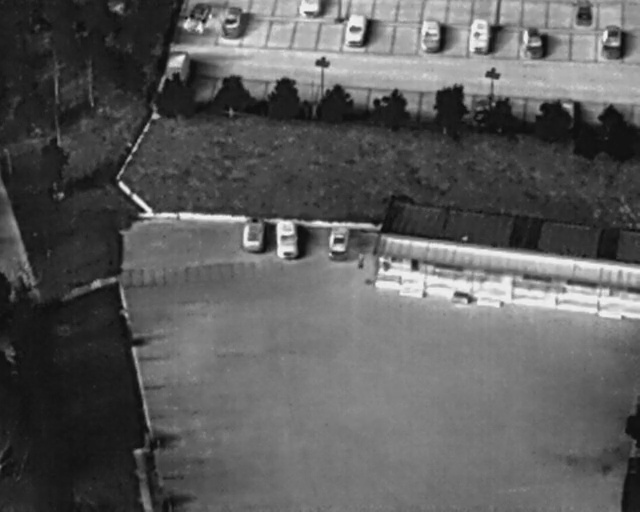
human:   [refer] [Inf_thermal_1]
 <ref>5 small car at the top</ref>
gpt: <box>[[64, 4, 70, 8, 2], [53, 3, 58, 7, 6], [33, 2, 38, 6, 6], [28, 1, 33, 5, 16], [47, 0, 49, 4, 2]]</box>

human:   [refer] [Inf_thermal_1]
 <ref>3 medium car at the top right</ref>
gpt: <box>[[72, 5, 77, 8, 5], [80, 6, 85, 10, 2], [93, 6, 98, 10, 2]]</box>

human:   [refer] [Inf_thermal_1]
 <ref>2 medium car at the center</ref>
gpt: <box>[[41, 44, 48, 48, 2], [50, 45, 55, 49, 8]]</box>